Field crop: maize
Growth stage: 2
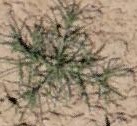
Species: salsola